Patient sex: M
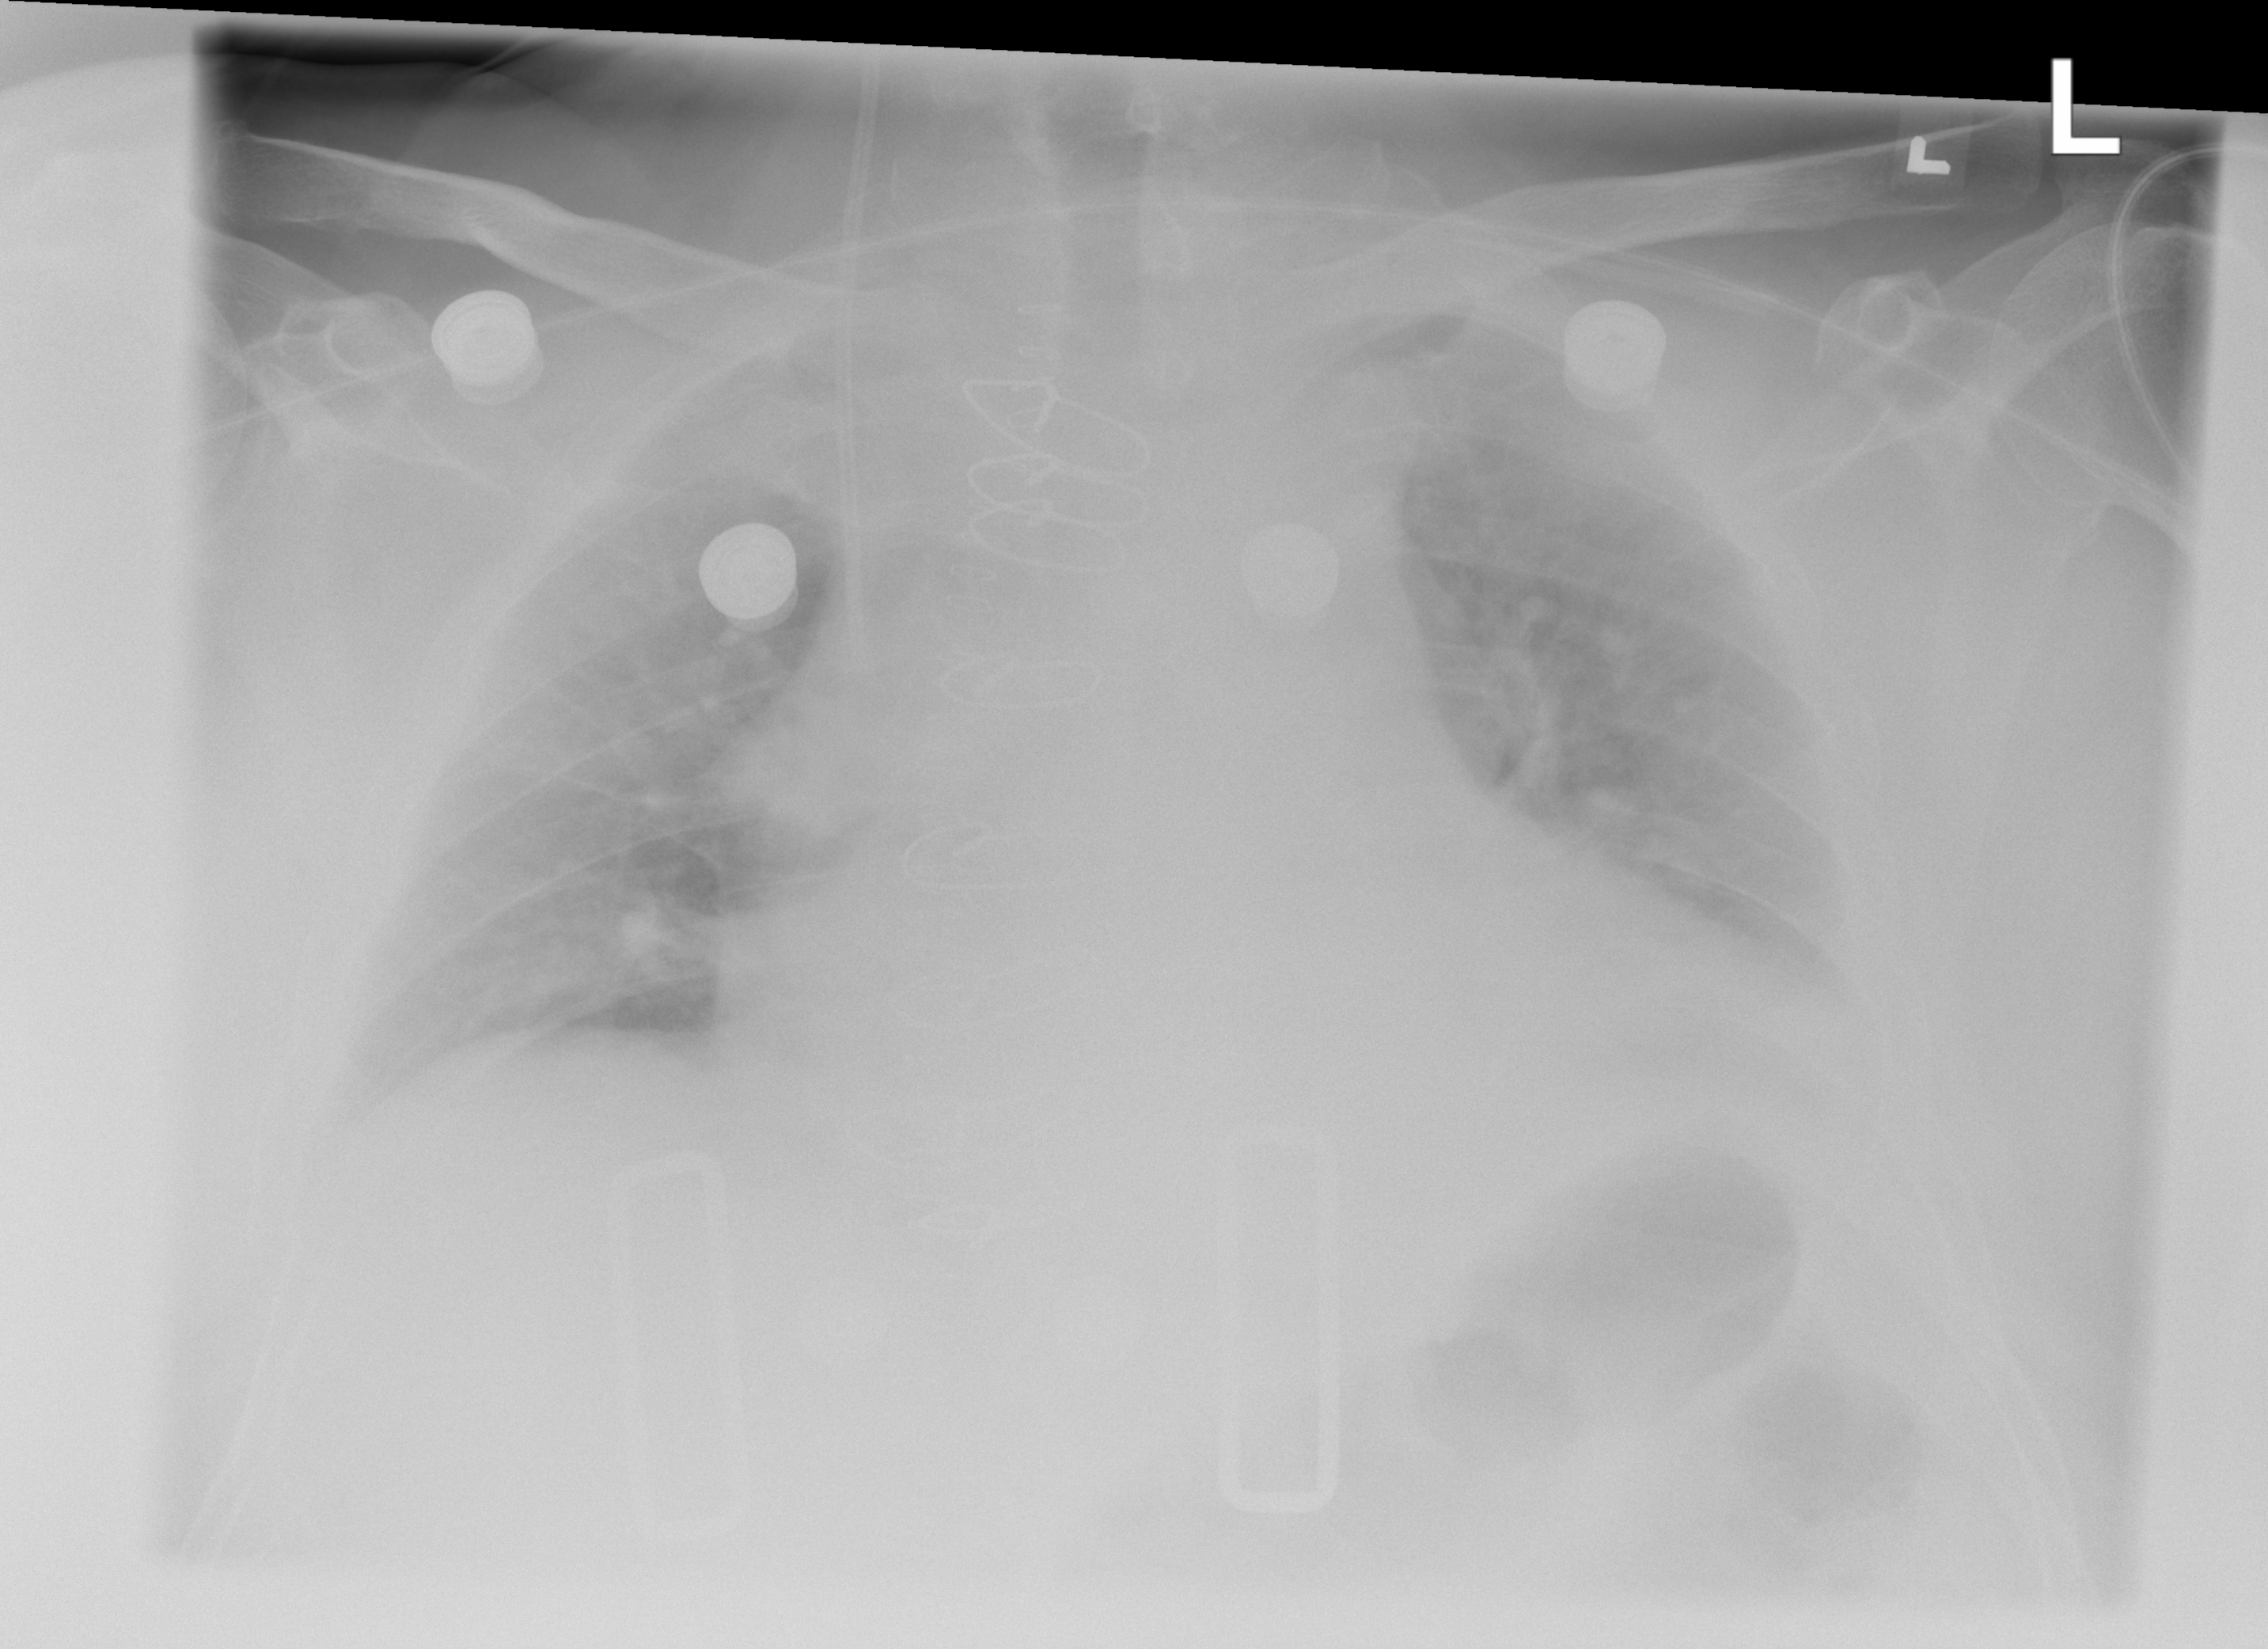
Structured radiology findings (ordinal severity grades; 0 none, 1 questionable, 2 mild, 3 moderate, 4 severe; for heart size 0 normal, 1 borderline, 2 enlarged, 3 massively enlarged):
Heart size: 2
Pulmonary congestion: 2
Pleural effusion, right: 0
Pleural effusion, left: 2
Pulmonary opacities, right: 0
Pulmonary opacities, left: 0
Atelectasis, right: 0
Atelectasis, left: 2